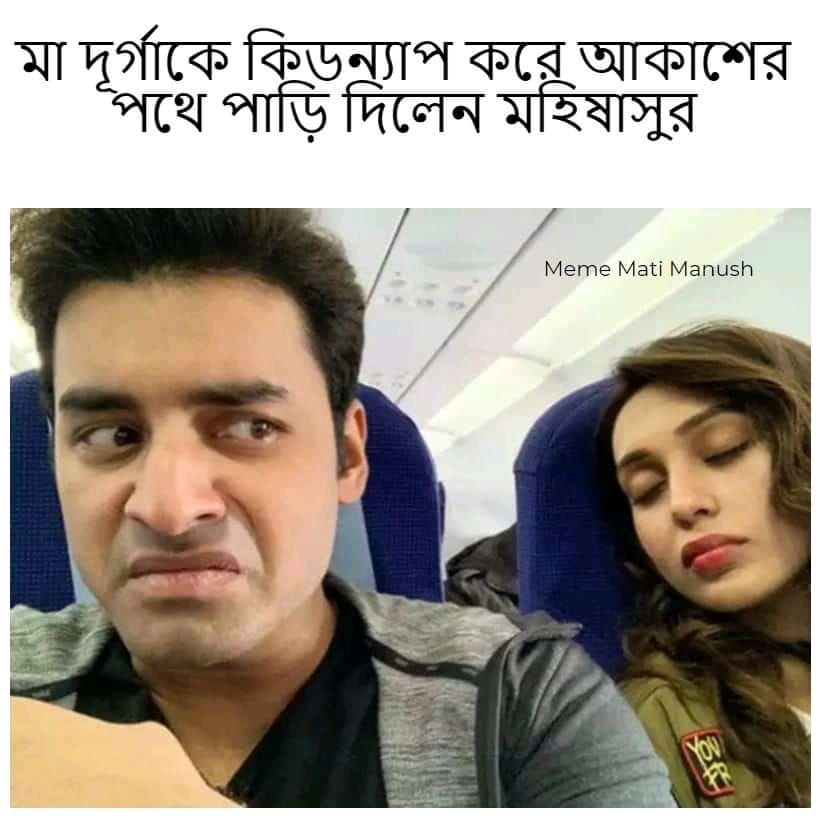
Caption: মা দুর্গাকে কিডন্যাপ করে আকাশের পথে পাড়ি দিলেন মহিষাসুর
Label: non-hate